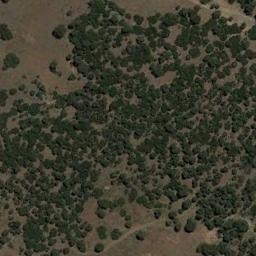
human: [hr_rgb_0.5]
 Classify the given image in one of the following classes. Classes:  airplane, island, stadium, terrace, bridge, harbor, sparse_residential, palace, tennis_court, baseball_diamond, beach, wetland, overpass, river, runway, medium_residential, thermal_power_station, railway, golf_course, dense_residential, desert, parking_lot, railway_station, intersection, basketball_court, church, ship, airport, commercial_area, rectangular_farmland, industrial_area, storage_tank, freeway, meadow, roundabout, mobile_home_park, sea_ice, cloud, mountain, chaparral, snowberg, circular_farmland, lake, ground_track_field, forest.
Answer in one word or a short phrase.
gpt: chaparral